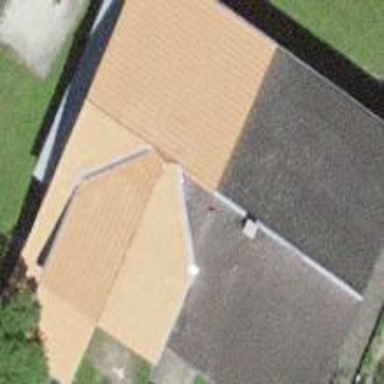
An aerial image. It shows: Farm building.